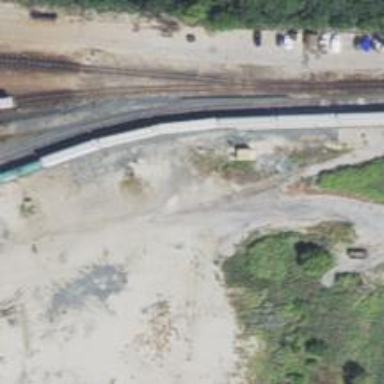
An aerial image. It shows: Abandoned railway yard.